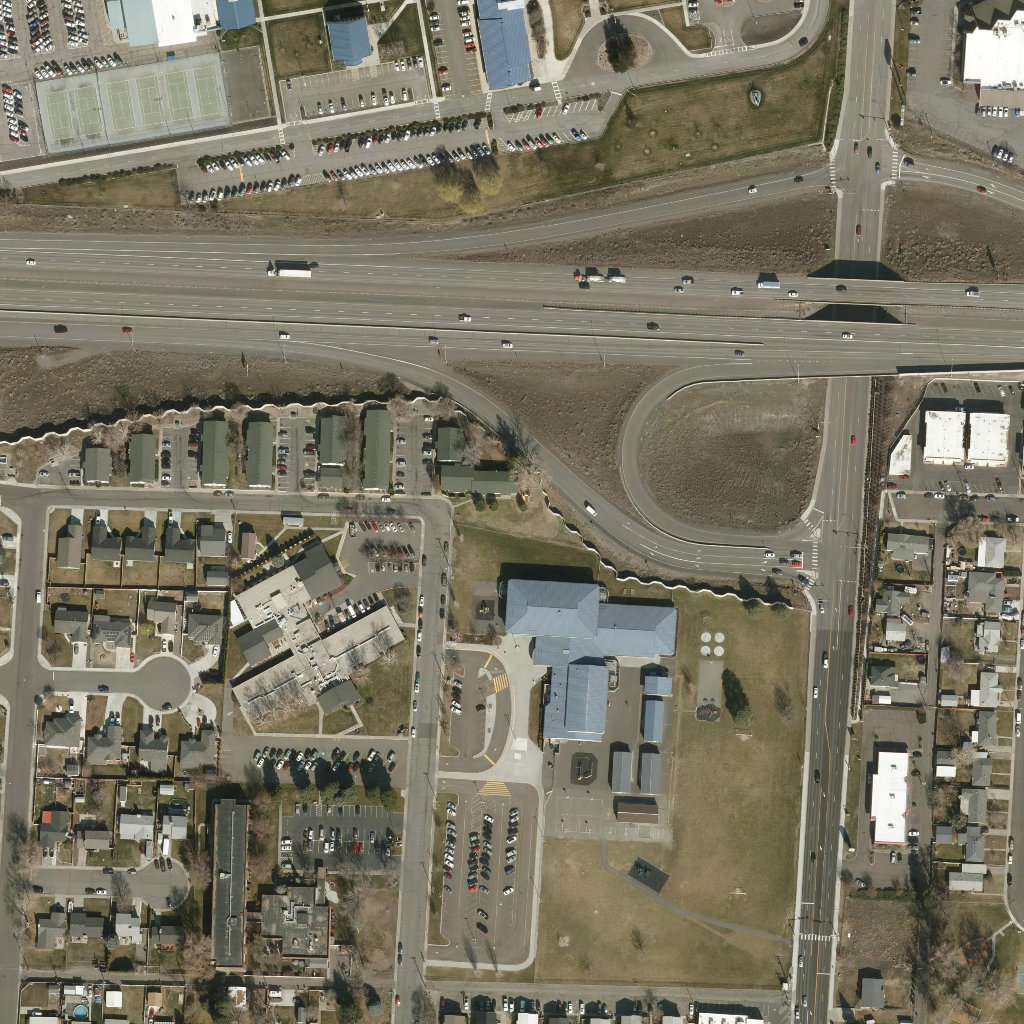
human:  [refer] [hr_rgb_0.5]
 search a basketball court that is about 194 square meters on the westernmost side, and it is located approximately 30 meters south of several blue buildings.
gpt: <box>[[54, 77, 56, 81, 0]]</box>